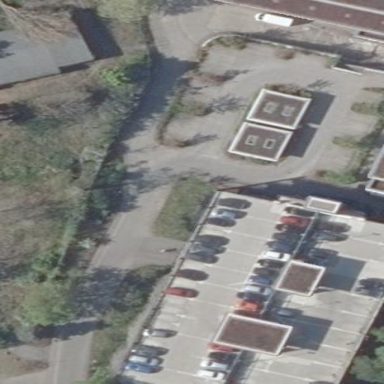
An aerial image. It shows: Multi-storey parking building.